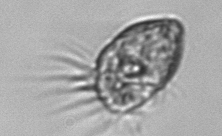
Label: Strombidium_morphotype1